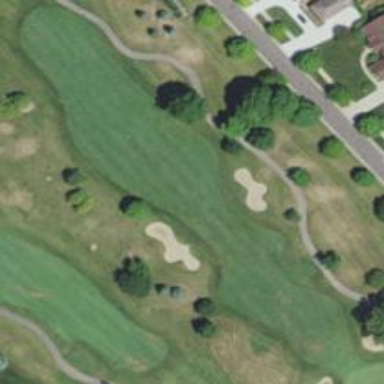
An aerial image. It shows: Golf fairway surrounded by grass.